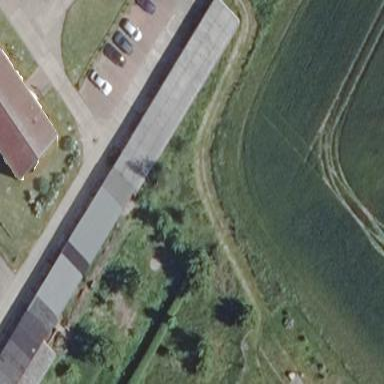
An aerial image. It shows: Group of garages.